Question: I am having a problem using GridBagLayout, I cant seem to get a hang of it.
below is what my GUI should look like, I cant seem to get it working.
The main problem is lining the text boxes & labels at the right & left hand side.

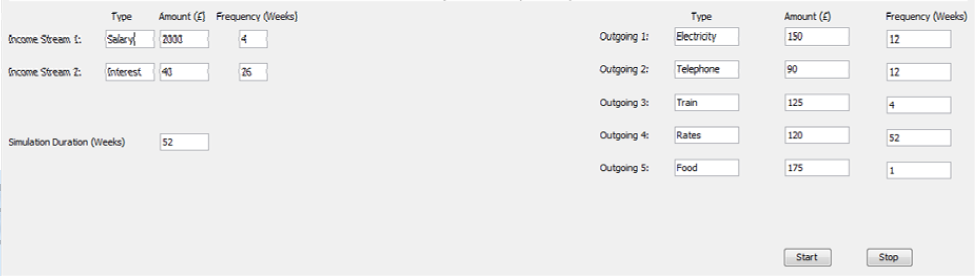
Answer: I would have a main JPanel that uses the BorderLayout.
Then I would have two subordinate JPanels, one added to the main JPanel using BorderLayout.WEST, and the other added to the main JPanel using BorderLayout.EAST.
The west JPanel would use the GridBagLayout, 4 columns and 4 rows. I would use Insets to get the spacing that I want.
The east JPanel would use the GridBagLayout, 4 columns and 6 rows. Again, I would use Insets to get the spacing that I want.
I would put the buttons inside of a JPanel that uses FlowLayout. I'd set the preferred size of the JPanel so the buttons stay on the same row. Then I'd add the button JPanel to the east JPanel as the 6th row.